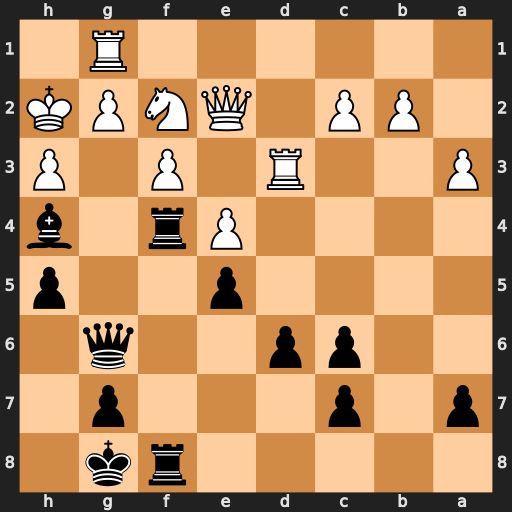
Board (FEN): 5rk1/p1p3p1/2pp2q1/4p2p/4Pr1b/P2R1P1P/1PP1QNPK/6R1
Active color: b
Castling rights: -
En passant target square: -
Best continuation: Qg3+ Kh1 Qxf2